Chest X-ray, PA view. Patient: 31 years old, sex F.
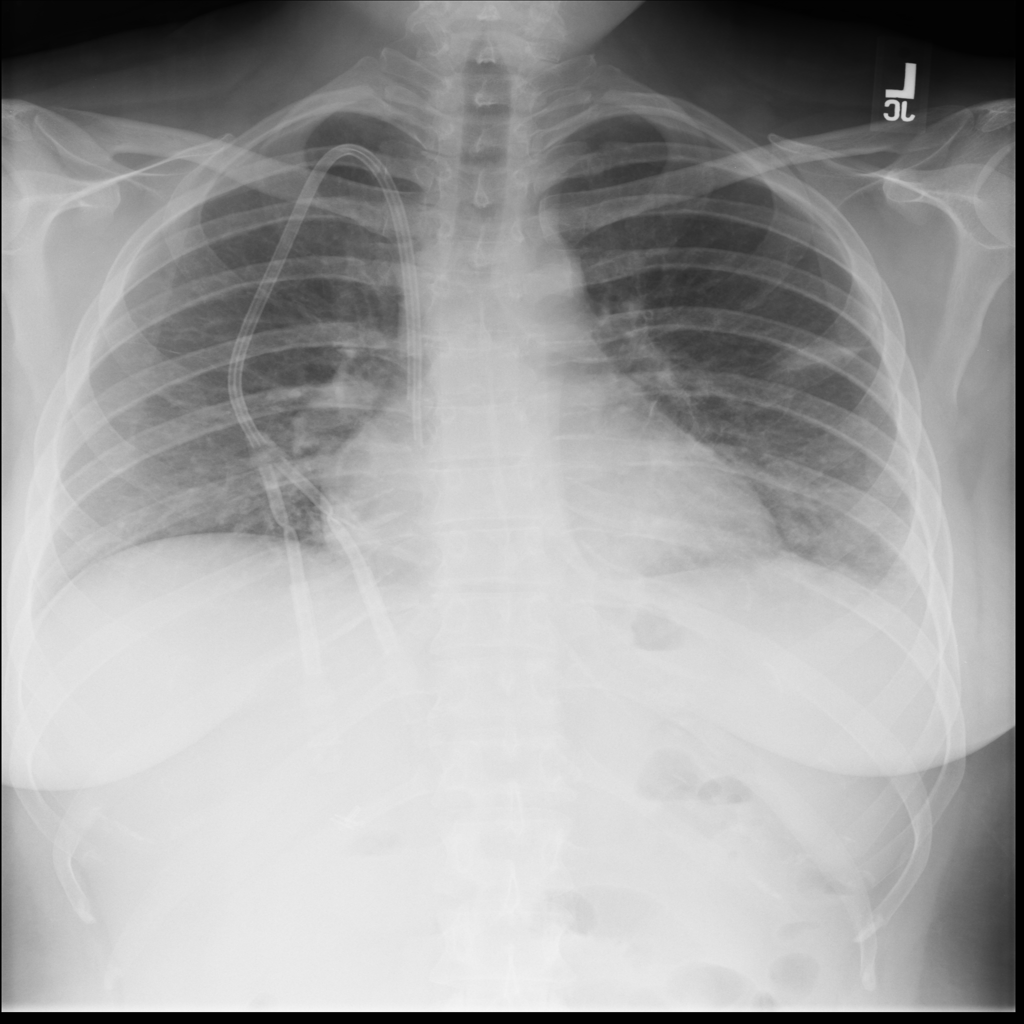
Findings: No Finding